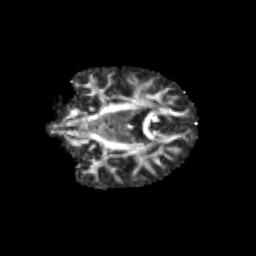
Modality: FA
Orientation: coronal
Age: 11
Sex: female
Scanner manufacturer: siemens
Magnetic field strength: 3 T
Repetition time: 3.8 s
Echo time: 0.07 s